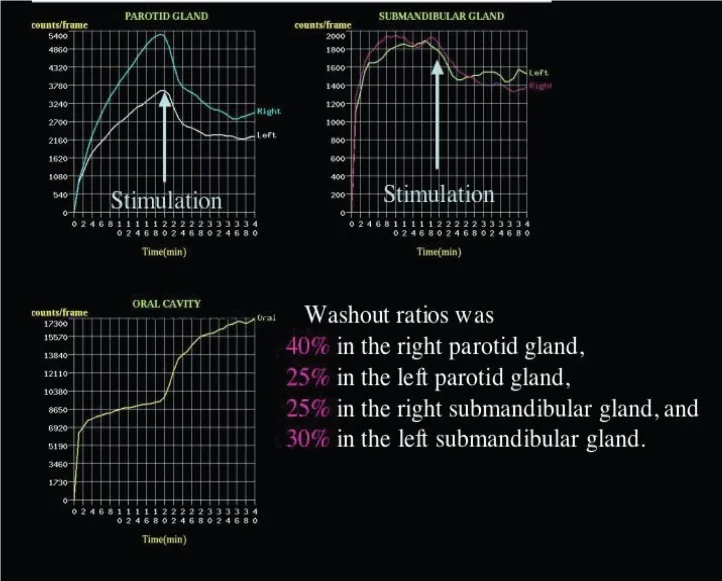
Saliva scintigraphy was performed to evaluate the salivary function before treatment with nizatidine. Washout ratio was decreased in the parotid glands.
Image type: radiology (scintigraphy)